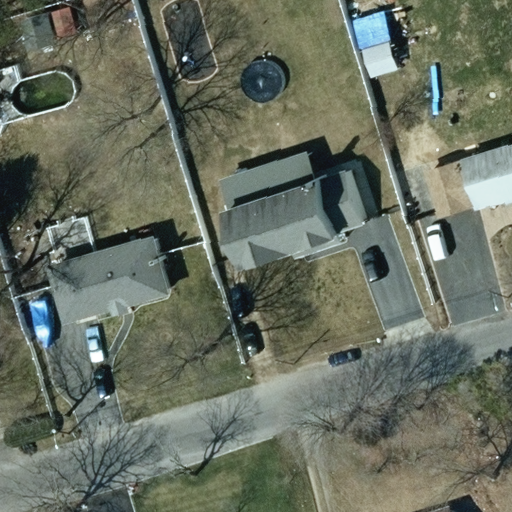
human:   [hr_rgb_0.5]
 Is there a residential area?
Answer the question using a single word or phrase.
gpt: yes

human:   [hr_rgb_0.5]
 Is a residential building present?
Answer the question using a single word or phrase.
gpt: yes

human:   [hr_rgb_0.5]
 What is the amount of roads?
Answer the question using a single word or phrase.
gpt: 1

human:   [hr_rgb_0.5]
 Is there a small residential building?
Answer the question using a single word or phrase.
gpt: yes

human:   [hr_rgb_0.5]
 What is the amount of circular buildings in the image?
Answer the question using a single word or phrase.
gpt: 0

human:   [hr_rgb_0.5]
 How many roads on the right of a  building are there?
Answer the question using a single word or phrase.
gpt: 0

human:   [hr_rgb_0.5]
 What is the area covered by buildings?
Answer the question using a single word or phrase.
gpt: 783m2

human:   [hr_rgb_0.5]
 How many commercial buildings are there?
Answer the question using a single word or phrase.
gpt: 0

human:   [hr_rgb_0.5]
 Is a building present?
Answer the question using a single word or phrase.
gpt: yes

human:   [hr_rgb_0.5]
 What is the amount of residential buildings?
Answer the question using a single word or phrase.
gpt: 4

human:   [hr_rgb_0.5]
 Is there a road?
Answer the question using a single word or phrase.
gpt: yes

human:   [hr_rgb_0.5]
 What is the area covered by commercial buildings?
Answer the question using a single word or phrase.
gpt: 0m2

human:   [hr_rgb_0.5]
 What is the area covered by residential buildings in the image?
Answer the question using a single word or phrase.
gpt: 783m2

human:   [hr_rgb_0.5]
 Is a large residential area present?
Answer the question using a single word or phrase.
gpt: yes

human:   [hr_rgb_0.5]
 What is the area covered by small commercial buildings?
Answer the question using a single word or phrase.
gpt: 0m2

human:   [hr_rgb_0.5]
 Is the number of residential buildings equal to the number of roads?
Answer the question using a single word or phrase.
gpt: no

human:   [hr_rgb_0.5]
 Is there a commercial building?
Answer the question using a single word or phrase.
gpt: no

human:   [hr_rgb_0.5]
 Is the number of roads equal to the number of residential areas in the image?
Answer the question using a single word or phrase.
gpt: yes

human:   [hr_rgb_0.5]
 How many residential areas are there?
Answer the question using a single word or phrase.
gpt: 1

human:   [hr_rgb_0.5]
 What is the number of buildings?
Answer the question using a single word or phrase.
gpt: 4

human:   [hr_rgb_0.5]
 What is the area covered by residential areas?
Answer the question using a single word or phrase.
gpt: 10619m2

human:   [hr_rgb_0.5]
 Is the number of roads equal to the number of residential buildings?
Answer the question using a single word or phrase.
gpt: no

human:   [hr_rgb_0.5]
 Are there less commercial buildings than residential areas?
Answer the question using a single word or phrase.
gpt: yes

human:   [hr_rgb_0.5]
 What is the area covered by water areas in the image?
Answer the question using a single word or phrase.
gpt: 0m2

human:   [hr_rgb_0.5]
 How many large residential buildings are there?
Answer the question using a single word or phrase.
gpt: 0

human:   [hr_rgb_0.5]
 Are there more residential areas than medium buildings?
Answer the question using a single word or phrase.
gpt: no

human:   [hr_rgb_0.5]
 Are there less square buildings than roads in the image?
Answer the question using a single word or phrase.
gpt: yes

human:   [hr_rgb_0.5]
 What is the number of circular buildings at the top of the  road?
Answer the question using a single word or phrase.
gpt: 0

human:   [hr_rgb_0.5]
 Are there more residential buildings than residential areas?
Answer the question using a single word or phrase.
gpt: yes

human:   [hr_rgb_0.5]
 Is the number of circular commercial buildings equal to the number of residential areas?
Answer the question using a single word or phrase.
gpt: no

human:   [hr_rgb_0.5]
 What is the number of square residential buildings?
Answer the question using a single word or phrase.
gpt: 0

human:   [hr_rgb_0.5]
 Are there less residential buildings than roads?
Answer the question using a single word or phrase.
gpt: no

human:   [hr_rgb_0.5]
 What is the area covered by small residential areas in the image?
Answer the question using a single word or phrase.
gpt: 0m2

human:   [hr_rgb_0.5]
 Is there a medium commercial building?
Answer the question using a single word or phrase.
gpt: no

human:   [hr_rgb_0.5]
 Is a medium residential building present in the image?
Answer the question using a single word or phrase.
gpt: yes

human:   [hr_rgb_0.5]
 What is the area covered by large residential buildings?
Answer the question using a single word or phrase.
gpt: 0m2

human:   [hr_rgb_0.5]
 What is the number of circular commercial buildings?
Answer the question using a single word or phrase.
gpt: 0

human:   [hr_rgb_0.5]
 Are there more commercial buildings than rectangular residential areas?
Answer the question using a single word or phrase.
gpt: no

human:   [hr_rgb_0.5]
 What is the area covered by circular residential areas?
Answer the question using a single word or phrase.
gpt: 0m2

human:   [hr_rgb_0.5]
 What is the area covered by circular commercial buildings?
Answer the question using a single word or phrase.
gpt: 0m2

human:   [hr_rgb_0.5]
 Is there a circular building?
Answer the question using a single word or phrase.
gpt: no

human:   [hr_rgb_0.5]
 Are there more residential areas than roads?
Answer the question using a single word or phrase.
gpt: no

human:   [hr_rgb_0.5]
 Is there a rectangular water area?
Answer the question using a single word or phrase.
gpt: no

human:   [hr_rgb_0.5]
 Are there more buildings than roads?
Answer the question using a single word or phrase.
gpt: yes

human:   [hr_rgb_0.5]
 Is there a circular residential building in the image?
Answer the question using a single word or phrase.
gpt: no

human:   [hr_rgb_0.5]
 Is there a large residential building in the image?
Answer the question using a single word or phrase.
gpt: no

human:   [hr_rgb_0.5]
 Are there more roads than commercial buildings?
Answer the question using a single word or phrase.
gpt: yes

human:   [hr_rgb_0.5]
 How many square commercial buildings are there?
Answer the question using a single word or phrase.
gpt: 0

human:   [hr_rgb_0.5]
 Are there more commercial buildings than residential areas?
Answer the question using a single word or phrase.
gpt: no

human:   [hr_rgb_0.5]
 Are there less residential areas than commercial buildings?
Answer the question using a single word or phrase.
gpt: no

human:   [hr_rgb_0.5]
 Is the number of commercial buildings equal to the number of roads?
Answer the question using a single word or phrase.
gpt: no

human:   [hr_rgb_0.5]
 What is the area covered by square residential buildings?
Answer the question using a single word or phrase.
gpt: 0m2

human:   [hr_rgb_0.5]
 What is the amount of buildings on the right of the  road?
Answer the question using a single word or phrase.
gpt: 2

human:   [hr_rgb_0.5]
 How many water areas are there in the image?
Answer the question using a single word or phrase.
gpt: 0

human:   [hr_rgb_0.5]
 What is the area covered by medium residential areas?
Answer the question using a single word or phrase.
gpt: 0m2

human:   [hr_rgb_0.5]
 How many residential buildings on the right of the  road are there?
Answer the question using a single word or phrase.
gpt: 2

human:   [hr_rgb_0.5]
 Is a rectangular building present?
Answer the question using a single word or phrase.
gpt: yes

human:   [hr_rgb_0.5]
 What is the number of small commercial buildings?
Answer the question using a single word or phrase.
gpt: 0

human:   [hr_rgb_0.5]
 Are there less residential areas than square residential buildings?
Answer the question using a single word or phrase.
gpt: no

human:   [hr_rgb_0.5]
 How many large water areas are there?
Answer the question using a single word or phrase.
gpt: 0

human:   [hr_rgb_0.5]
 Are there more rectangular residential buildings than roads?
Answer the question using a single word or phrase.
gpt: yes

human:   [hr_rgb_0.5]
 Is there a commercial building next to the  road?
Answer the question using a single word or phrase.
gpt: no

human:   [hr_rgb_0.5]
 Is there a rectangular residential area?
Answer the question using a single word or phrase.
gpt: yes

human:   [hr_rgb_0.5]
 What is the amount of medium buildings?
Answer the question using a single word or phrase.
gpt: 3